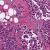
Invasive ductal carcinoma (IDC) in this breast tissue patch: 1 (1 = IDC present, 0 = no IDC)